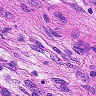
Metastatic tissue present: yes